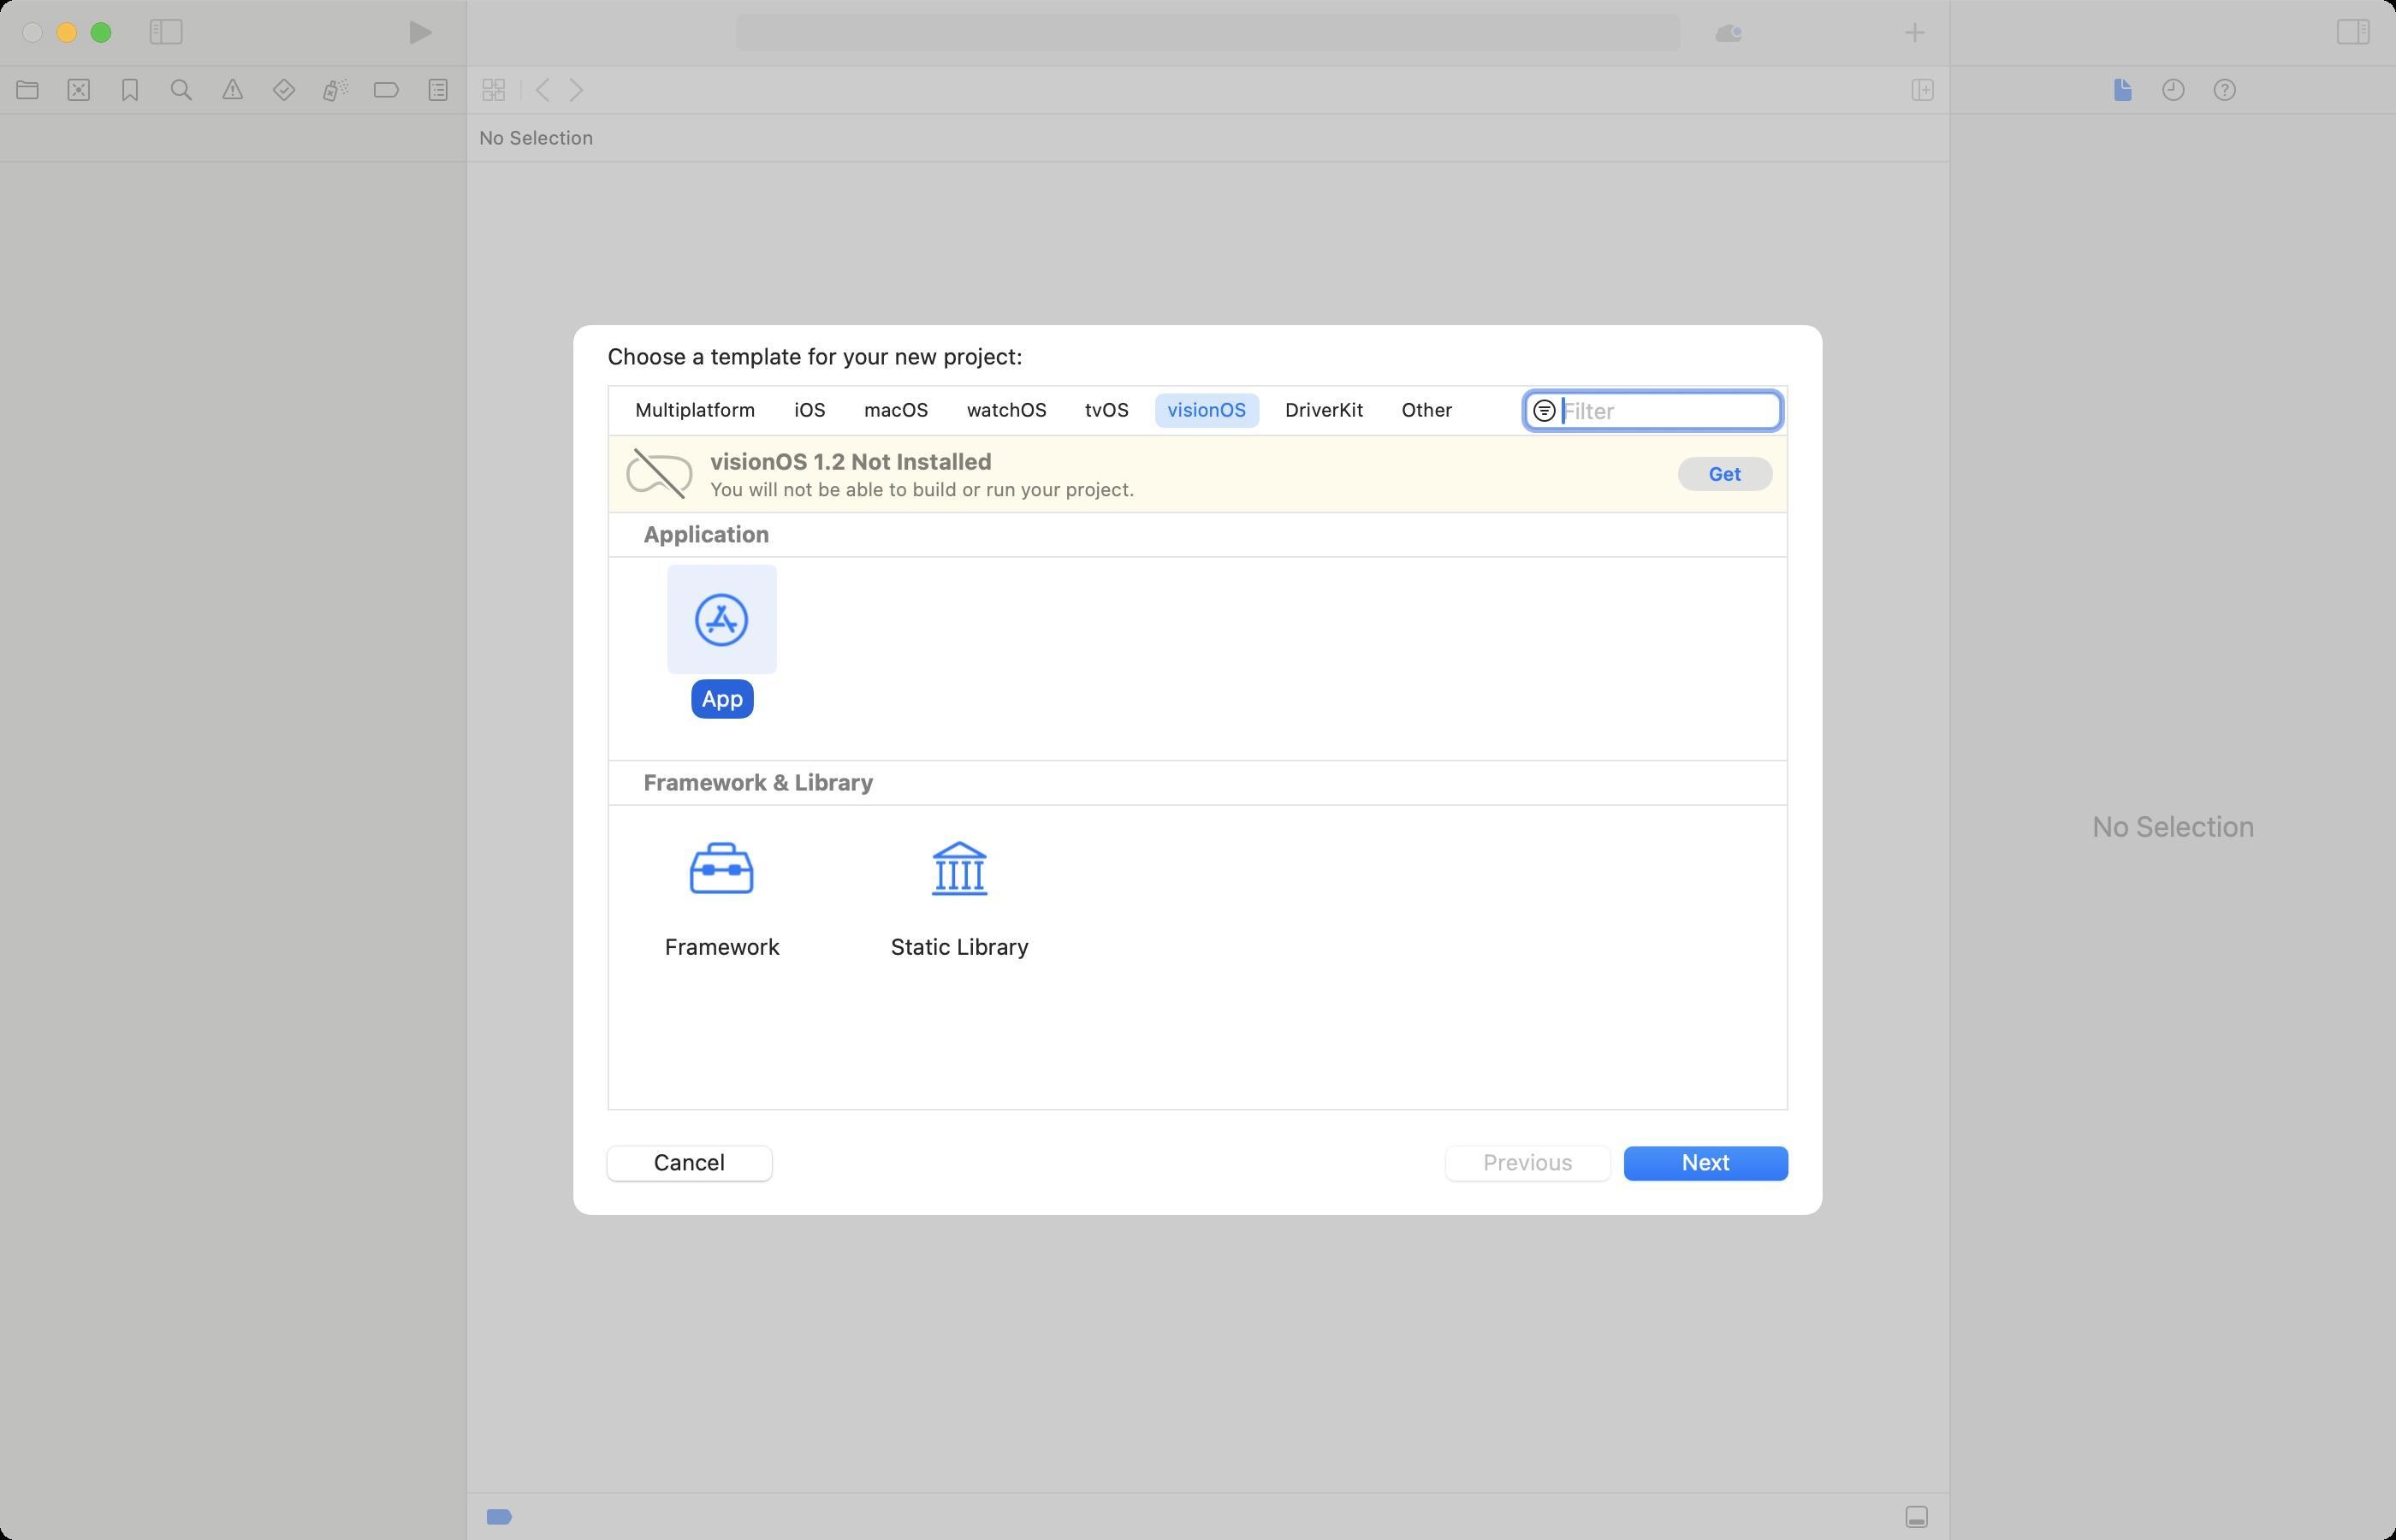
Accessibility tree:
{"name": "", "role": "AXWindow", "description": null, "role_description": "standard window", "value": null, "position": "164.00;127.00", "size": "1400;900", "children": [{"name": null, "role": "AXSplitGroup", "description": null, "role_description": "split group", "value": null, "position": "0.00;0.00", "size": "1400;900", "children": [{"name": null, "role": "AXGroup", "description": "navigator", "role_description": "group", "value": null, "position": "0.00;0.00", "size": "272;900", "children": [{"name": "", "role": "AXRadioButton", "description": "Project", "role_description": "radio button", "value": 0, "position": "1.00;39.00", "size": "30;27", "children": []}, {"name": "", "role": "AXRadioButton", "description": "Source Control", "role_description": "radio button", "value": 0, "position": "31.00;39.00", "size": "30;27", "children": []}, {"name": "", "role": "AXRadioButton", "description": "Bookmarks", "role_description": "radio button", "value": 0, "position": "61.00;39.00", "size": "30;27", "children": []}, {"name": "", "role": "AXRadioButton", "description": "Find", "role_description": "radio button", "value": 0, "position": "91.00;39.00", "size": "30;27", "children": []}, {"name": "", "role": "AXRadioButton", "description": "Issues", "role_description": "radio button", "value": 0, "position": "121.00;39.00", "size": "30;27", "children": []}, {"name": "", "role": "AXRadioButton", "description": "Tests", "role_description": "radio button", "value": 0, "position": "151.00;39.00", "size": "30;27", "children": []}, {"name": "", "role": "AXRadioButton", "description": "Debug", "role_description": "radio button", "value": 0, "position": "181.00;39.00", "size": "30;27", "children": []}, {"name": "", "role": "AXRadioButton", "description": "Breakpoints", "role_description": "radio button", "value": 0, "position": "211.00;39.00", "size": "30;27", "children": []}, {"name": "", "role": "AXRadioButton", "description": "Reports", "role_description": "radio button", "value": 0, "position": "241.00;39.00", "size": "30;27", "children": []}]}, {"name": null, "role": "AXSplitter", "description": null, "role_description": "splitter", "value": 272.0, "position": "272.00;38.00", "size": "1;862", "children": []}, {"name": null, "role": "AXGroup", "description": "editor area", "role_description": "group", "value": null, "position": "273.00;0.00", "size": "866;900", "children": [{"name": null, "role": "AXSplitGroup", "description": null, "role_description": "split group", "value": null, "position": "273.00;0.00", "size": "866;900", "children": [{"name": null, "role": "AXSplitGroup", "description": null, "role_description": "split group", "value": null, "position": "273.00;0.00", "size": "866;900", "children": [{"name": null, "role": "AXGroup", "description": null, "role_description": "group", "value": null, "position": "273.00;0.00", "size": "866;900", "children": [{"name": null, "role": "AXGroup", "description": null, "role_description": "group", "value": null, "position": "273.00;0.00", "size": "866;900", "children": [{"name": null, "role": "AXSplitGroup", "description": null, "role_description": "split group", "value": null, "position": "273.00;0.00", "size": "866;900", "children": [{"name": null, "role": "AXStaticText", "description": null, "role_description": "text", "value": "No Editor", "position": "667.00;473.50", "size": "78;20", "children": []}]}, {"name": null, "role": "AXGroup", "description": "Jump Bar", "role_description": "group", "value": null, "position": "273.00;67.00", "size": "866;28", "children": [{"name": null, "role": "AXPopUpButton", "description": null, "role_description": "pop up button", "value": "No Selection", "position": "273.00;67.00", "size": "88;27", "children": []}]}]}, {"name": null, "role": "AXGroup", "description": "Tab Bar", "role_description": "group", "value": null, "position": "273.00;39.00", "size": "866;28", "children": [{"name": "", "role": "AXButton", "description": "Related Items", "role_description": "button", "value": null, "position": "277.00;39.00", "size": "23;27", "children": []}, {"name": "", "role": "AXButton", "description": "Go Back", "role_description": "button", "value": null, "position": "309.00;39.00", "size": "18;27", "children": []}, {"name": "", "role": "AXButton", "description": "Go Forward", "role_description": "button", "value": null, "position": "327.00;39.00", "size": "18;27", "children": []}, {"name": "", "role": "AXButton", "description": "Add Editor on Right", "role_description": "button", "value": null, "position": "1112.00;39.00", "size": "23;27", "children": []}]}]}]}, {"name": null, "role": "AXGroup", "description": "debug bar", "role_description": "group", "value": null, "position": "273.00;873.00", "size": "866;27", "children": [{"name": "", "role": "AXCheckBox", "description": "Breakpoints", "role_description": "toggle button", "value": 1, "position": "277.00;873.00", "size": "30;27", "children": []}, {"name": "", "role": "AXButton", "description": "show debug area", "role_description": "button", "value": null, "position": "1105.00;873.00", "size": "30;27", "children": []}]}]}]}, {"name": null, "role": "AXSplitter", "description": null, "role_description": "splitter", "value": 866.0, "position": "1139.00;38.00", "size": "1;862", "children": []}, {"name": null, "role": "AXGroup", "description": "inspector", "role_description": "group", "value": null, "position": "1140.00;0.00", "size": "260;900", "children": [{"name": null, "role": "AXStaticText", "description": null, "role_description": "text", "value": "No Selection", "position": "1218.50;473.00", "size": "103;20", "children": []}, {"name": "", "role": "AXRadioButton", "description": "File Inspector", "role_description": "radio button", "value": 1, "position": "1225.00;39.00", "size": "30;27", "children": []}, {"name": "", "role": "AXRadioButton", "description": "History Inspector", "role_description": "radio button", "value": 0, "position": "1255.00;39.00", "size": "30;27", "children": []}, {"name": "", "role": "AXRadioButton", "description": "Quick Help Inspector", "role_description": "radio button", "value": 0, "position": "1285.00;39.00", "size": "30;27", "children": []}]}]}, {"name": null, "role": "AXToolbar", "description": null, "role_description": "toolbar", "value": null, "position": "0.00;0.00", "size": "1400;38", "children": [{"name": null, "role": "AXButton", "description": "Hide Navigator", "role_description": "button", "value": null, "position": "76.00;0.00", "size": "42;38", "children": []}, {"name": null, "role": "AXGroup", "description": null, "role_description": "group", "value": null, "position": "176.00;0.00", "size": "92;38", "children": [{"name": "Run", "role": "AXButton", "description": null, "role_description": "button", "value": null, "position": "225.00;7.00", "size": "40;25", "children": []}]}, {"name": null, "role": "AXGroup", "description": null, "role_description": "group", "value": null, "position": "426.00;0.00", "size": "560;38", "children": [{"name": null, "role": "AXGroup", "description": "Activity View", "role_description": "group", "value": null, "position": "430.00;8.00", "size": "552;22", "children": [{"name": null, "role": "AXStaticText", "description": null, "role_description": "text", "value": " ", "position": "970.00;12.00", "size": "8;14", "children": []}]}]}, {"name": null, "role": "AXButton", "description": "Notices", "role_description": "button", "value": null, "position": "995.00;0.00", "size": "30;38", "children": []}, {"name": null, "role": "AXButton", "description": "Library", "role_description": "button", "value": null, "position": "1103.00;0.00", "size": "32;38", "children": []}, {"name": null, "role": "AXButton", "description": "Hide Inspector", "role_description": "button", "value": null, "position": "1354.00;0.00", "size": "42;38", "children": []}]}, {"name": null, "role": "AXButton", "description": null, "role_description": "close button", "value": null, "position": "12.00;11.00", "size": "14;16", "children": []}, {"name": null, "role": "AXButton", "description": null, "role_description": "zoom button", "value": null, "position": "52.00;11.00", "size": "14;16", "children": [{"name": null, "role": "AXGroup", "description": null, "role_description": "group", "value": null, "position": "52.00;11.00", "size": "14;16", "children": [{"name": null, "role": "AXGroup", "description": null, "role_description": "group", "value": null, "position": "52.00;11.00", "size": "14;16", "children": []}]}]}, {"name": null, "role": "AXButton", "description": null, "role_description": "minimize button", "value": null, "position": "32.00;11.00", "size": "14;16", "children": []}, {"name": null, "role": "AXSheet", "description": null, "role_description": "sheet", "value": null, "position": "335.00;190.00", "size": "730;520", "children": [{"name": null, "role": "AXStaticText", "description": null, "role_description": "text", "value": "Choose a template for your new project:", "position": "353.00;200.00", "size": "694;17", "children": []}, {"name": "Cancel", "role": "AXButton", "description": null, "role_description": "button", "value": null, "position": "348.00;665.00", "size": "110;32", "children": []}, {"name": "Previous", "role": "AXButton", "description": null, "role_description": "button", "value": null, "position": "838.00;665.00", "size": "110;32", "children": []}, {"name": "Next", "role": "AXButton", "description": null, "role_description": "button", "value": null, "position": "942.00;665.00", "size": "110;32", "children": []}, {"name": null, "role": "AXGroup", "description": null, "role_description": "group", "value": null, "position": "356.00;226.00", "size": "688;422", "children": [{"name": null, "role": "AXScrollArea", "description": null, "role_description": "scroll area", "value": null, "position": "356.00;299.00", "size": "688;349", "children": [{"name": null, "role": "AXList", "description": "template chooser", "role_description": "collection", "value": null, "position": "356.00;299.00", "size": "688;349", "children": [{"name": null, "role": "AXList", "description": "Application", "role_description": "section", "value": null, "position": "356.00;299.00", "size": "688;141", "children": [{"name": null, "role": "AXStaticText", "description": "Application", "role_description": "text", "value": null, "position": "356.00;299.00", "size": "688;27", "children": []}, {"name": null, "role": "AXGroup", "description": "App", "role_description": "group", "value": null, "position": "360.00;330.00", "size": "124;110", "children": [{"name": null, "role": "AXImage", "description": "", "role_description": "image", "value": null, "position": "403.25;342.75", "size": "38;38", "children": []}]}]}, {"name": null, "role": "AXList", "description": "Framework & Library", "role_description": "section", "value": null, "position": "356.00;444.00", "size": "688;141", "children": [{"name": null, "role": "AXStaticText", "description": "Framework & Library", "role_description": "text", "value": null, "position": "356.00;444.00", "size": "688;27", "children": []}, {"name": null, "role": "AXGroup", "description": "Framework", "role_description": "group", "value": null, "position": "360.00;475.00", "size": "124;110", "children": [{"name": null, "role": "AXImage", "description": "", "role_description": "image", "value": null, "position": "399.25;489.25", "size": "46;35", "children": []}]}, {"name": null, "role": "AXGroup", "description": "Static Library", "role_description": "group", "value": null, "position": "499.00;475.00", "size": "124;110", "children": [{"name": null, "role": "AXImage", "description": "", "role_description": "image", "value": null, "position": "540.50;488.25", "size": "41;38", "children": []}]}]}]}]}, {"name": null, "role": "AXTextField", "description": "template filter field", "role_description": "search text field", "value": "", "position": "891.00;229.00", "size": "150;22", "children": [{"name": "toggle_filter", "role": "AXButton", "description": "search", "role_description": "button", "value": null, "position": "891.00;229.00", "size": "15;22", "children": []}]}, {"name": null, "role": "AXRadioGroup", "description": "Platform", "role_description": "radio group", "value": null, "position": "364.00;229.00", "size": "492;22", "children": [{"name": "Multiplatform", "role": "AXRadioButton", "description": null, "role_description": "radio button", "value": 0, "position": "364.00;230.00", "size": "85;20", "children": []}, {"name": "iOS", "role": "AXRadioButton", "description": null, "role_description": "radio button", "value": 0, "position": "457.00;230.00", "size": "33;20", "children": []}, {"name": "macOS", "role": "AXRadioButton", "description": null, "role_description": "radio button", "value": 0, "position": "498.00;230.00", "size": "52;20", "children": []}, {"name": "watchOS", "role": "AXRadioButton", "description": null, "role_description": "radio button", "value": 0, "position": "558.00;230.00", "size": "61;20", "children": []}, {"name": "tvOS", "role": "AXRadioButton", "description": null, "role_description": "radio button", "value": 0, "position": "627.00;230.00", "size": "40;20", "children": []}, {"name": "visionOS", "role": "AXRadioButton", "description": null, "role_description": "radio button", "value": 1, "position": "675.00;230.00", "size": "61;20", "children": []}, {"name": "DriverKit", "role": "AXRadioButton", "description": null, "role_description": "radio button", "value": 0, "position": "744.00;230.00", "size": "60;20", "children": []}, {"name": "Other", "role": "AXRadioButton", "description": null, "role_description": "radio button", "value": 0, "position": "812.00;230.00", "size": "44;20", "children": []}]}, {"name": null, "role": "AXGroup", "description": null, "role_description": "group", "value": null, "position": "356.00;255.00", "size": "688;44", "children": [{"name": null, "role": "AXImage", "description": "xros.slash", "role_description": "image", "value": null, "position": "366.00;260.50", "size": "39;33", "children": []}, {"name": null, "role": "AXStaticText", "description": null, "role_description": "text", "value": "visionOS 1.2 Not Installed", "position": "415.00;261.25", "size": "165;16", "children": []}, {"name": null, "role": "AXStaticText", "description": null, "role_description": "text", "value": "You will not be able to build or run your project.", "position": "415.00;278.75", "size": "248;14", "children": []}, {"name": null, "role": "AXButton", "description": "Get", "role_description": "button", "value": null, "position": "980.50;267.00", "size": "56;20", "children": []}]}]}]}]}